Field crop: maize
Growth stage: 2
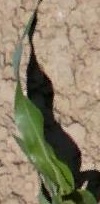
Species: maize